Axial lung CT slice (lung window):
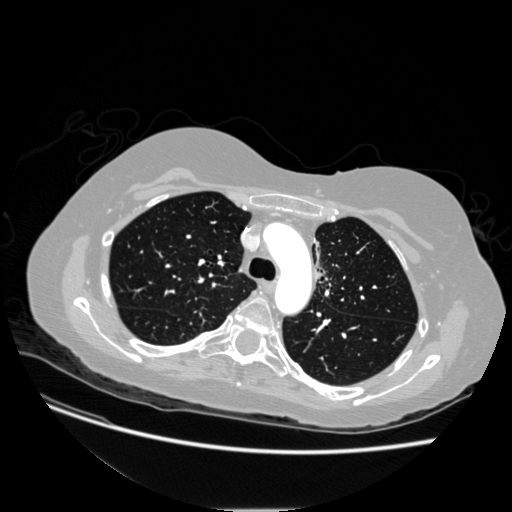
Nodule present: no